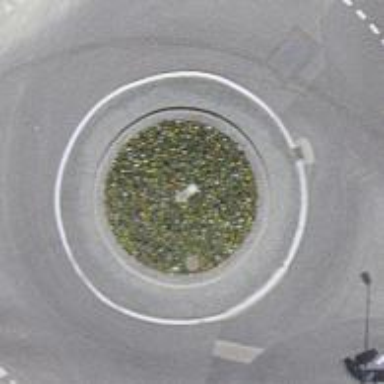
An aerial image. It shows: Tertiary road with asphalt surface leading to roundabout. The roundabout serves buses.